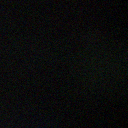
Screen state: off